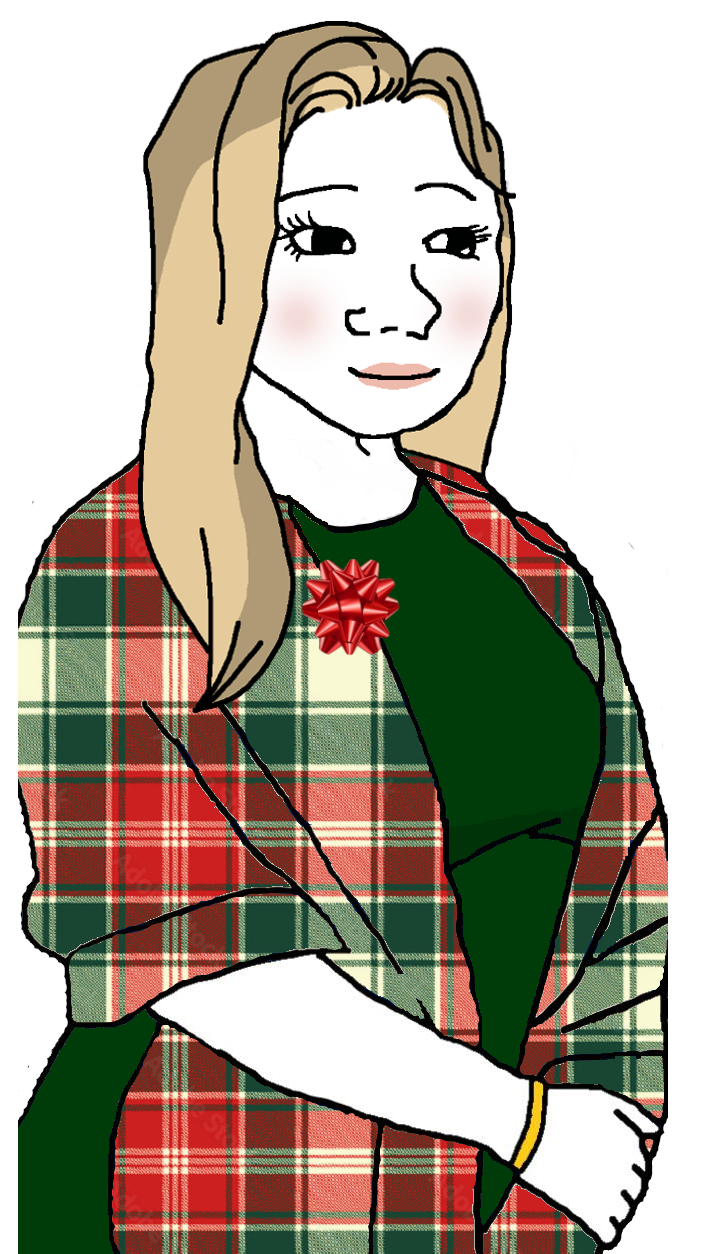
Label: 5_Trad_Wife